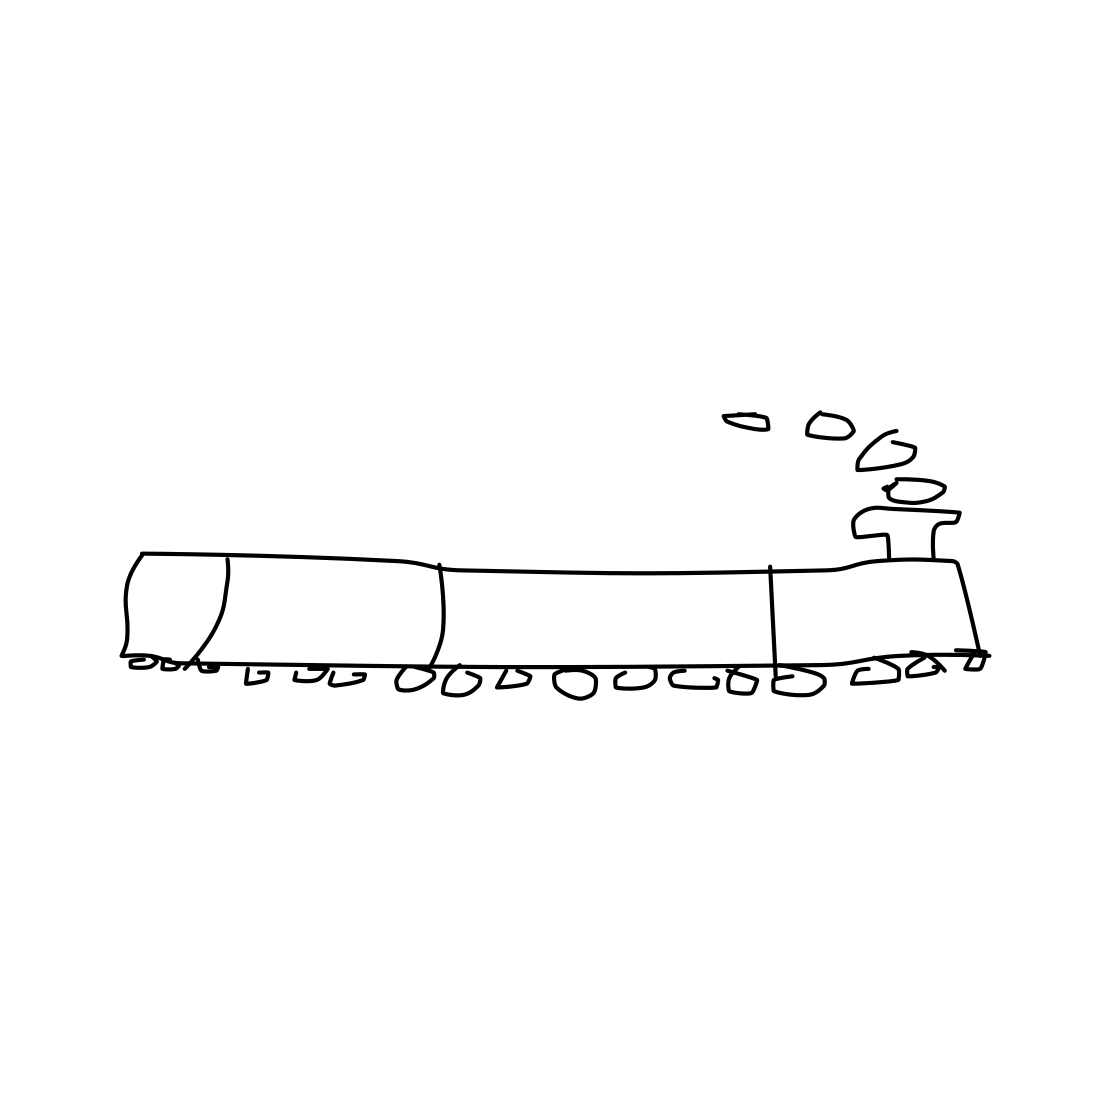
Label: train